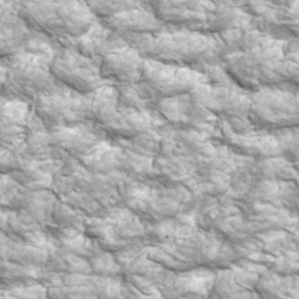
Label: non_frost